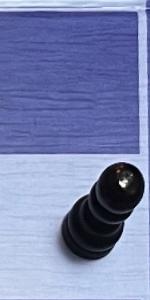
Label: Pawn_Black